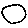
Label: circle